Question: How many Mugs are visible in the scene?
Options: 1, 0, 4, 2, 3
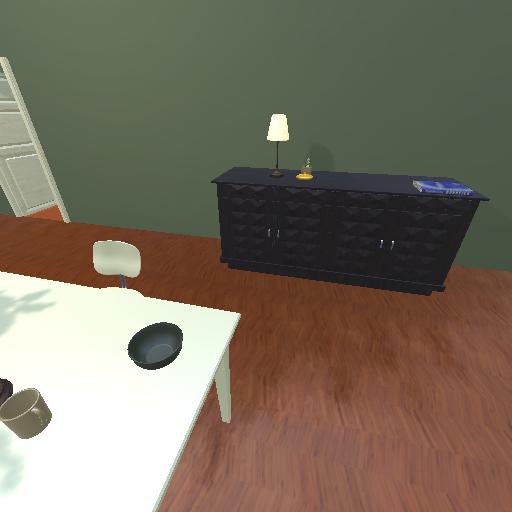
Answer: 1